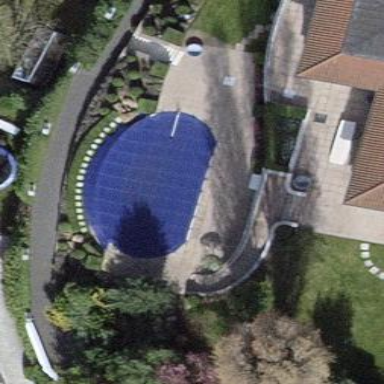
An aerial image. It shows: Swimming pool located in leisure land.